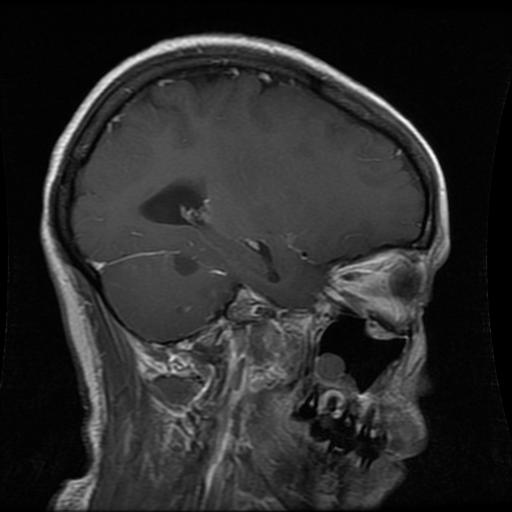
Label: glioma